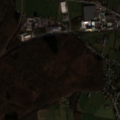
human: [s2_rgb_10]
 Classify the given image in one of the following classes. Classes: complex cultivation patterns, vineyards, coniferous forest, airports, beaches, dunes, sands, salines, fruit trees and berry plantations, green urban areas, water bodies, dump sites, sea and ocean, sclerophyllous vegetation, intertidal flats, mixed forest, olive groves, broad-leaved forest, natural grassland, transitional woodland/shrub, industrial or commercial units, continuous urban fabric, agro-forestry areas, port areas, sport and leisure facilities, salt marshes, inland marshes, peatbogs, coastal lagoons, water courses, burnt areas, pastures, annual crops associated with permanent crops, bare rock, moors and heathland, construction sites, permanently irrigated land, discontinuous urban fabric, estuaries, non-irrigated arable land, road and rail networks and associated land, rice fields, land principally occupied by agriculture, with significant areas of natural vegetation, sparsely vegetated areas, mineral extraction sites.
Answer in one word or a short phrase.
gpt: discontinuous urban fabric, pastures, complex cultivation patterns, broad-leaved forest